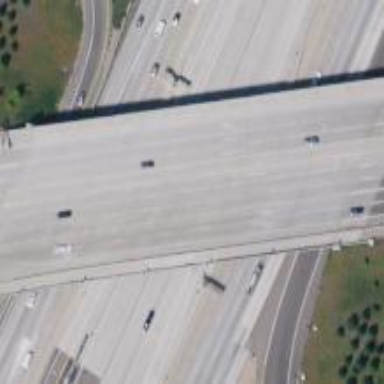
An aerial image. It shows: Bridge on trunk expressway.